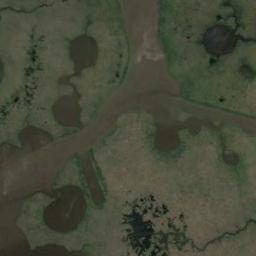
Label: wetland